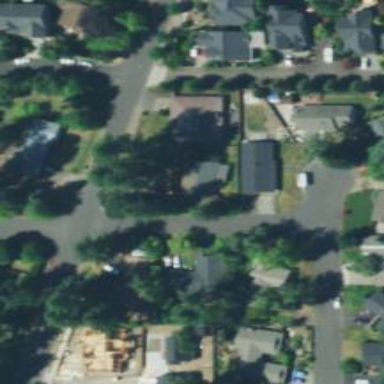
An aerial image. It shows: Residential road.